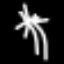
Label: palm tree